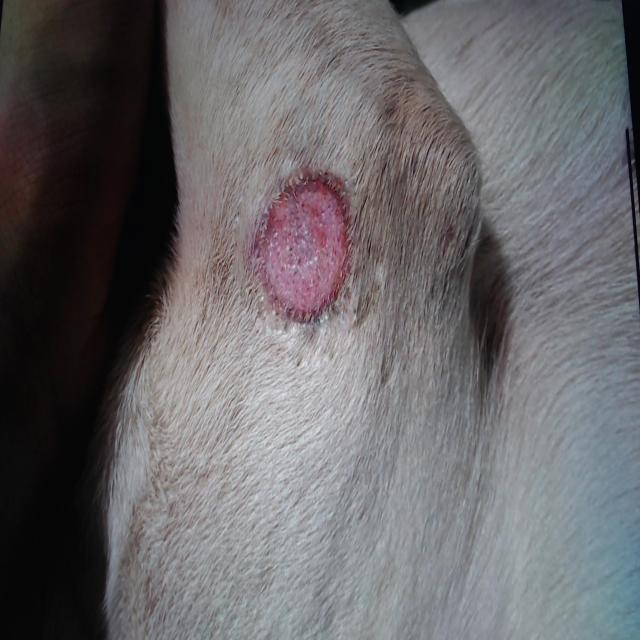
Canine ringworm (Dermatophytosis) — fungal infection caused by Microsporum or Trichophyton. Presents with circular alopecia, scaling, crusting, and broken hairs.